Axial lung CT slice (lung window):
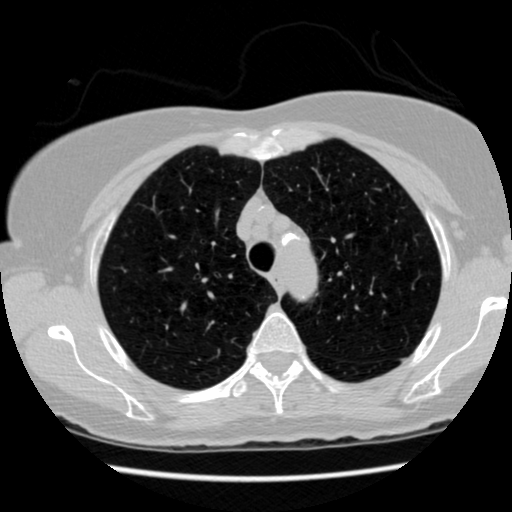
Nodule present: no